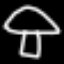
Label: mushroom